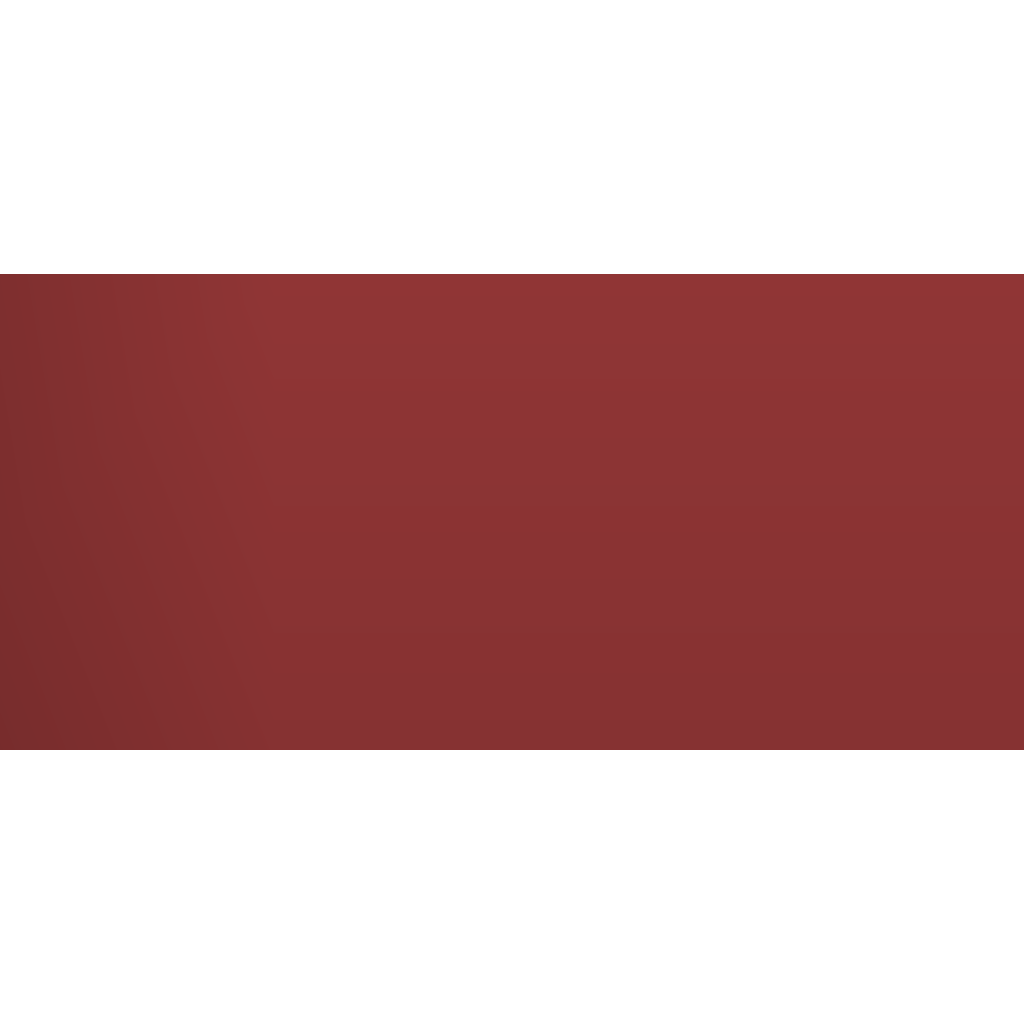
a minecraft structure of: Greek Temple bad low quality